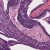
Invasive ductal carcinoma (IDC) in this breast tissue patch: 0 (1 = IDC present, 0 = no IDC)